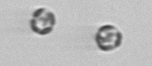
Label: Thalassiosira_sp_aff_mala